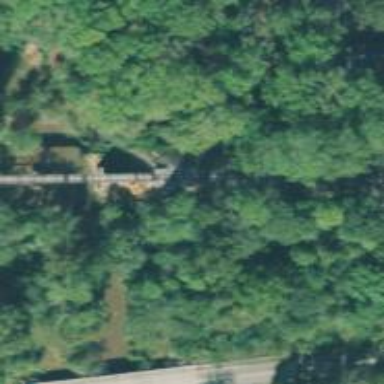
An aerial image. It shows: Bridge over railway line.